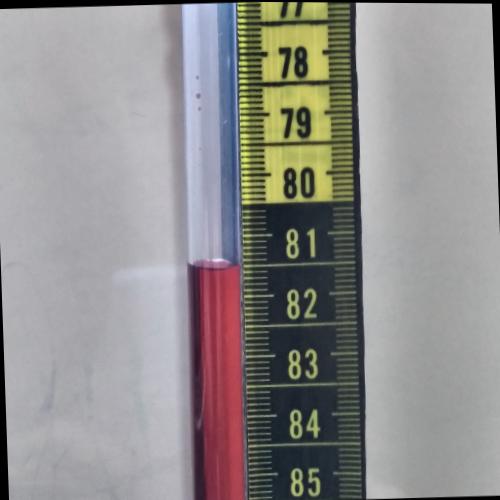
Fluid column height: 81.5 cm